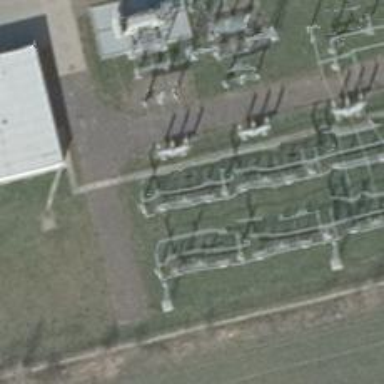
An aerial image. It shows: Power line with three cables in bay configuration.